Question: When I double click on a cell, it selects the contents of that cell (good) but also the cell to the right of it.

My TDs are floating:
'''
#addresstable td{
float: left;
width: 125px;
}
'''
I've tried applying the no select CSS rule to the label, however the cell is still selected with the text copied :/
How do I make it so that when I double click on Address, it only selects the address and not the label?
Entire code (from Chrome Inspect element):
'''
<table id="addresstable" class="table table-bordered">
<tbody><tr class="hidden-phone gradient"><td><strong>Address</strong></td><td>Label</td><td>Actions</td></tr>
<tr><td class="small">mncFbqoSgv8nEM1nREGTtS6qNwLRYkjV8K</td><td><span class="addresslabel noselect" data-address="mncFbqoSgv8nEM1nREGTtS6qNwLRYkjV8K">Default</span></td><td><a href="javascript:;" class="editaddresslabel btn" data-address="mncFbqoSgv8nEM1nREGTtS6qNwLRYkjV8K"><i class="icon-pencil"></i> Label</a> <a href="javascript:;" class="qrcode btn" data-address="mncFbqoSgv8nEM1nREGTtS6qNwLRYkjV8K" data-original-title=""><i class="icon-qrcode"></i></a></td></tr>
</tbody></table>
'''
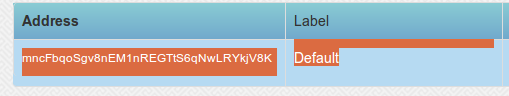
Answer: You may want to make sure your HTML is well-formed. I built the markup for your example here:
<URL>
'''
<table>
<thead>
<tr>
<td>
Address
</td>
<td>
Label
</td>
</tr>
</thead>
<tbody>
<tr>
<td>
lkjsdflkjsdflkjsdflkjsdfl
</td>
<td>
Default
</td>
</tr>
</tbody>
</table>
'''
When I double click on the address td, it only selects the td. If you still have trouble after verifying your markup, please post your code and I'll take a look.